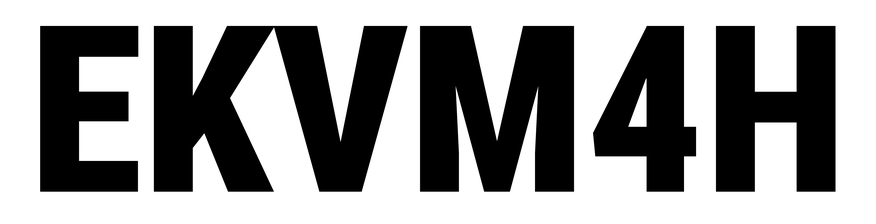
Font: Roboto_Condensed_Black